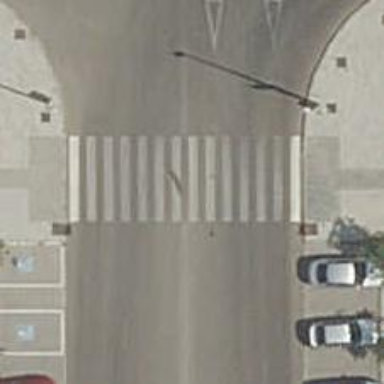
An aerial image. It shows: Uncontrolled road crossing.